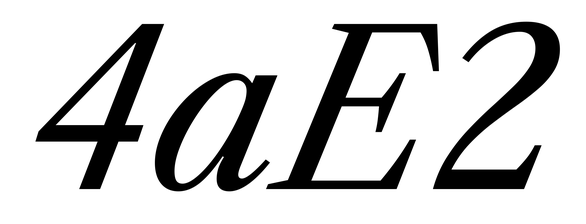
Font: LibreCaslonText-Italic_Italic